Question:
I have a Django project on an Ubuntu EC2 node, which I have been using to set up an asynchronous using 'Celery'. I've been trying to follow <URL>
I've been able to get a basic task working at the command line, using:
'''
(env1)ubuntu@ip-172-31-22-65:~/projects/tp$ celery --app=tp.celery:app worker --loglevel=INFO
(env1)ubuntu@ip-172-31-22-65:~/projects/tp$ celery --app=tp.celery:app worker --loglevel=INFO
-------------- celery@ip-172-31-22-65 v3.1.17 (Cipater)
---- **** -----
--- * *** * -- Linux-3.13.0-44-generic-x86_64-with-Ubuntu-14.04-trusty
-- * - **** ---
- ** ---------- [config]
- ** ---------- .> app: tp:0x7f66a89c0470
- ** ---------- .> transport: redis://localhost:6379/0
- ** ---------- .> results: disabled
- *** --- * --- .> concurrency: 1 (prefork)
-- ******* ----
--- ***** ----- [queues]
-------------- .> celery exchange=celery(direct) key=celery
'''
However, if I run other celery commands like below I'm getting the following:
'''
(env1)ubuntu@ip-172-31-22-65:~/projects/tp$ celery worker [2015-04-03 13:17:21,553: WARNING/MainProcess] /home/ubuntu/.virtualenvs/env1/lib/python3.4/site-packages/celery/apps/worker.py:161:
-------------- celery@ip-172-31-22-65 v3.1.17 (Cipater)
---- **** -----
--- * *** * -- Linux-3.13.0-44-generic-x86_64-with-Ubuntu-14.04-trusty
-- * - **** ---
- ** ---------- [config]
- ** ---------- .> app: default:0x7f1653eae7b8 (.default.Loader)
- ** ---------- .> transport: amqp://guest:**@localhost:5672//
- ** ---------- .> results: disabled
- *** --- * --- .> concurrency: 1 (prefork)
-- ******* ----
--- ***** ----- [queues]
-------------- .> celery exchange=celery(direct) key=celery
[2015-04-03 13:17:21,571: ERROR/MainProcess] consumer: Cannot connect to amqp://guest:**@127.0.0.1:5672//: [Errno 111] Connection refused.
'''
It appears that celery thinks I'm using amqp as a broker , but I'm using redis!!
Based on <URL>, it seems likely that celery cannot find the configuration file and uses the default.
In the above question they recommend:
'''
import your celery and add your broker like that :
celery = Celery('task', broker='redis://127.0.0.1:6379')
celery.config_from_object(celeryconfig)
'''
Where would I do this? is my celery.py file (below), the same as a celery config?
/projects/tp/tp/celery.py
'''
from __future__ import absolute_import
import os
import django
from celery import Celery
from django.conf import settings
# set the default Django settings module for the 'celery' program.
os.environ.setdefault('DJANGO_SETTINGS_MODULE', 'tp.settings')
django.setup()
app = Celery('hello_django')
# Using a string here means the worker will not have to
# pickle the object when using Windows.
app.config_from_object('django.conf:settings')
app.autodiscover_tasks(lambda: settings.INSTALLED_APPS)
'''
tasks.py:
'''
from __future__ import absolute_import
from celery import shared_task
from django.core.cache import cache
@shared_task
def tester1(param):
return 'The test task executed with argument "%s" ' % param
'''
tp/tp1/views
'''
@csrf_exempt
def tester(request):
tester1.delay('hi')
return HttpResponse('hTML')
'''
/etc/supervisor/conf.d/tp-celery.conf
'''
[program:tp-celery]
command=/home/ubuntu/.virtualenvs/env1/bin/celery --app=tp.celery:app worker --loglevel=INFO
directory=/home/ubuntu/projects/tp
user=ubuntu
numprocs=1
stdout_logfile=/var/log/celery-worker-out.log
stderr_logfile=/var/log/celery-worker-err.log
autostart=true
autorestart=true
startsecs=10
; Need to wait for currently executing tasks to finish at shutdown.
; Increase this if you have very long running tasks.
stopwaitsecs = 600
; When resorting to send SIGKILL to the program to terminate it
; send SIGKILL to its whole process group instead,
; taking care of its children as well.
killasgroup=true
'''
/var/log/celery-worker-out.log
'''
-------------- celery@ip-172-31-22-65 v3.1.17 (Cipater)
---- **** -----
--- * *** * -- Linux-3.13.0-44-generic-x86_64-with-Ubuntu-14.04-trusty
-- * - **** ---
- ** ---------- [config]
- ** ---------- .> app: tp:0x7fa33e424cf8
- ** ---------- .> transport: redis://localhost:6379/0
- ** ---------- .> results: disabled
- *** --- * --- .> concurrency: 1 (prefork)
-- ******* ----
--- ***** ----- [queues]
-------------- .> celery exchange=celery(direct) key=celery
[tasks]
. testapp.tasks.tester1
'''
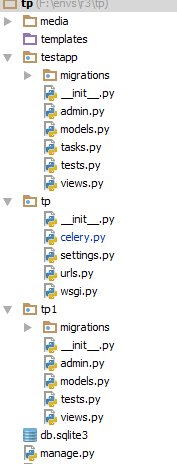
Answer: Dont run 'celery woker' only..run like 'celery -A tp worker -l info'. It will take default 'config'.
For 'celery inspect'
'''
celery --app=tp.celery:app inspect active_queues
'''
'''
celery -A tp inspect active_queues
'''